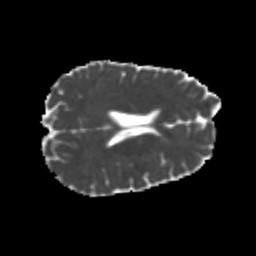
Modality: MD
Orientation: axial
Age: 22
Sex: male
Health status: healthy
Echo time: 0.074 s